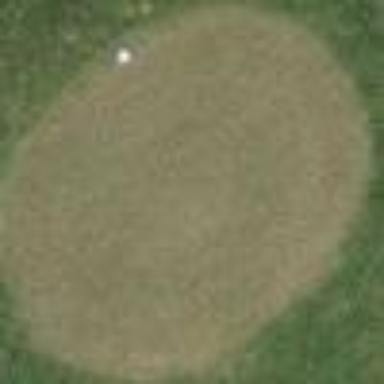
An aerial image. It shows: Golf tee on grassy land.